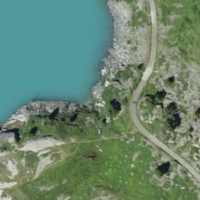
EUNIS habitat code: 14
Species observed at this site:
Chamaenerion angustifolium